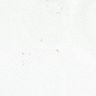
Metastatic tissue present: no